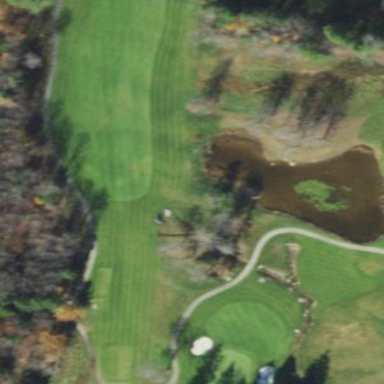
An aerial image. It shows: Water hazard in golf course. The hazard is natural water feature.